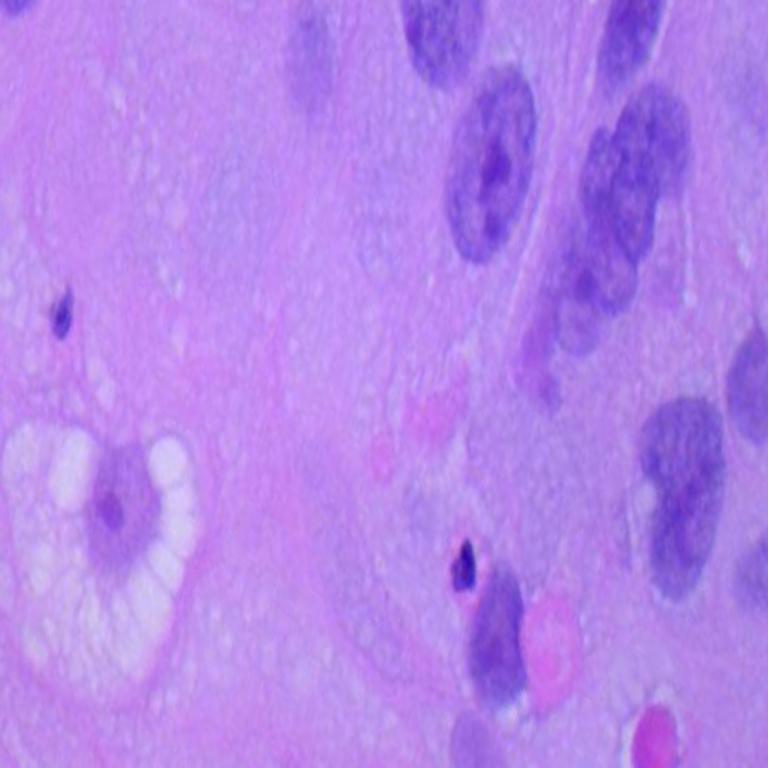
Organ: lung
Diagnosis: squamous carcinomas